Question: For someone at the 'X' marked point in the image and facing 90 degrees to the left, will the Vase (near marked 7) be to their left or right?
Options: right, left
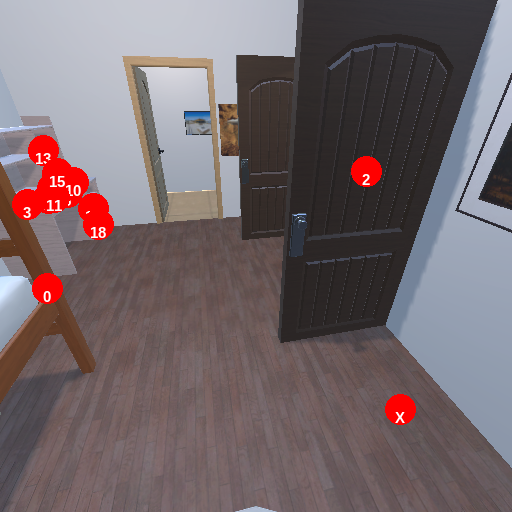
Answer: right